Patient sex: M
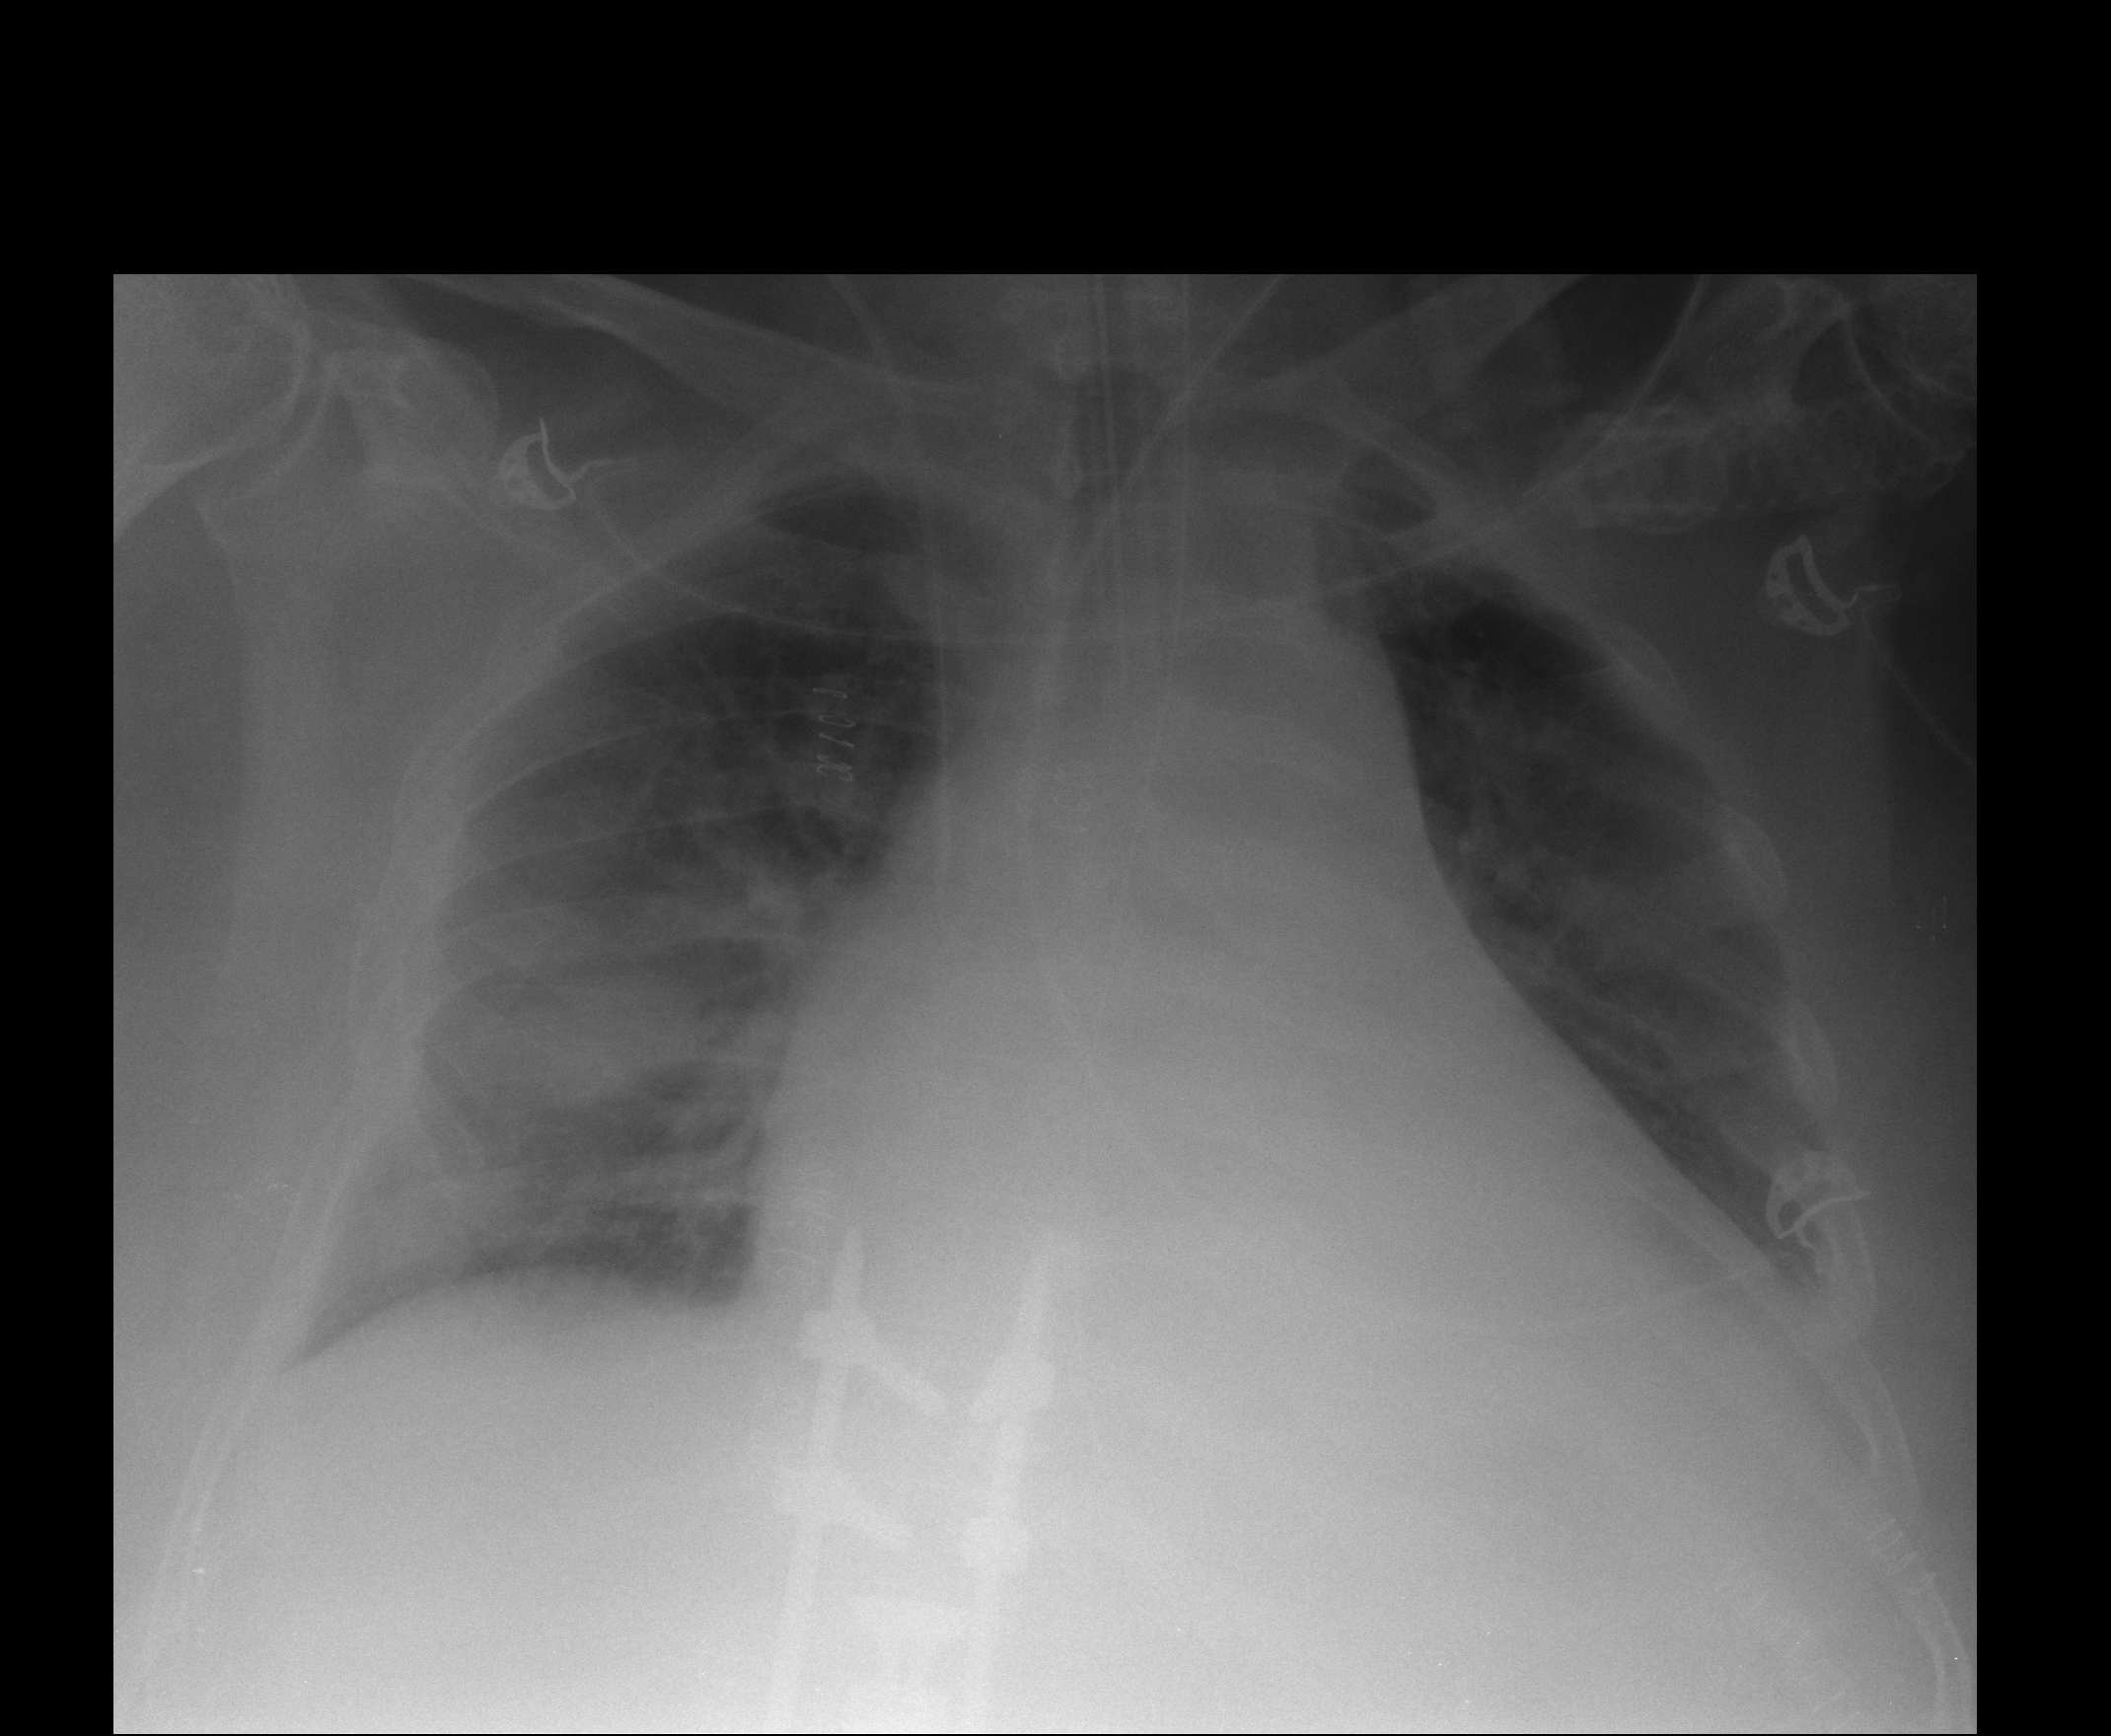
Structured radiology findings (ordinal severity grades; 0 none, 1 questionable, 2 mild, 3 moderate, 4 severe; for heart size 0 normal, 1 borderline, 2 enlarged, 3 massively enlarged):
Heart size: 3
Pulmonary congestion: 2
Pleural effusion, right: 2
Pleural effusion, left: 2
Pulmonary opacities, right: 2
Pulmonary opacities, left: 1
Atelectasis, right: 2
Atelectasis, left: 2